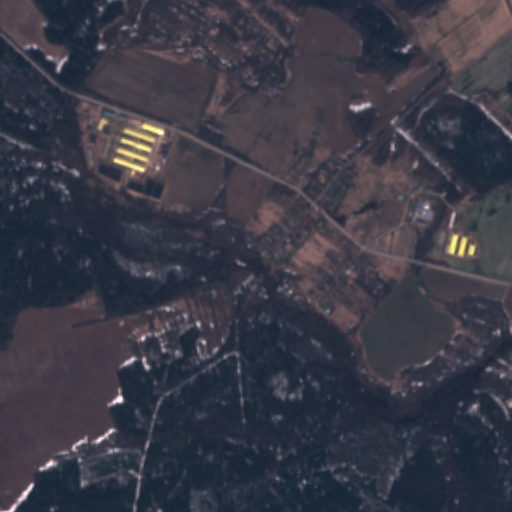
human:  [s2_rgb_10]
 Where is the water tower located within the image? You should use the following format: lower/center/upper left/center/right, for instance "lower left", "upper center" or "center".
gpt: The water tower is located in the center right of the image.
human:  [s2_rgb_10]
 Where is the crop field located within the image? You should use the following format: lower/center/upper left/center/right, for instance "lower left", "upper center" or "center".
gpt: There is no crop field in the image.